Question: Uri 1047 (Game time with Minutes)
Can anyone help me, I don't see any mistake in my code. But when I submit it to URI it's showing wrong ans. But what's wrong in my code?

'''
#include <stdio.h>
int main ()
{
int h1, h2, m1, m2, start, end, h, m, X;
scanf ("%d%d%d%d", &h1, &m1, &h2, &m2);
if (h1 > h2) {
h2 = h2 + 24;
}
start = (h1 * 60) + m1;
end = (h2 * 60) + m2;
X = end - start;
h = X / 60;
m = X % 60;
if (X == 0) {
printf ("O JOGO DUROU 24 HORA(S) E 0 MINUTO(S)
");
}
else {
printf ("O JOGO DUROU %d HORA(S) E %d MINUTO(S)
", h, m);
}
return 0;
}
'''
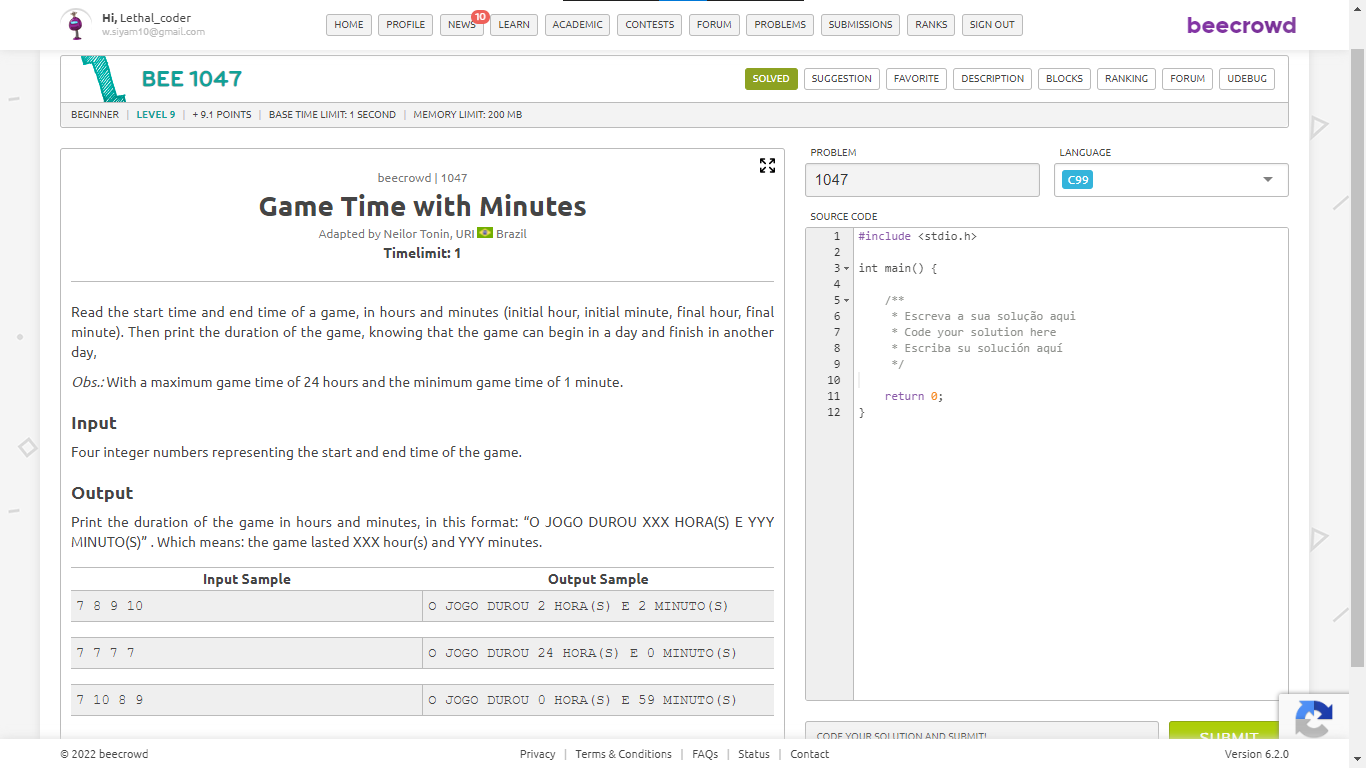
Answer: This should work:
'''
if(h1 > h2 || ( h1 == h2 && m1 >= m2 ) ) {
'''
In the (edge) case of
start: 15:20
end: 15:15
your conditional would not recognise elapsed time of 23:55...
Here's a more compact version...
'''
void main() {
int h1, h2, m1, m2;
scanf( "%d%d%d%d", &h1, &m1, &h2, &m2 );
int start = (h1 * 60) + m1;
int end = (h2 * 60) + m2;
if( start >= end )
end += 24 * 60;
int X = end - start;
int h = X / 60;
int m = X % 60;
printf("O JOGO DUROU %d HORA(S) E %d MINUTO(S)
", h, m);
}
'''